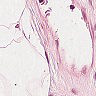
Metastatic tissue present: no